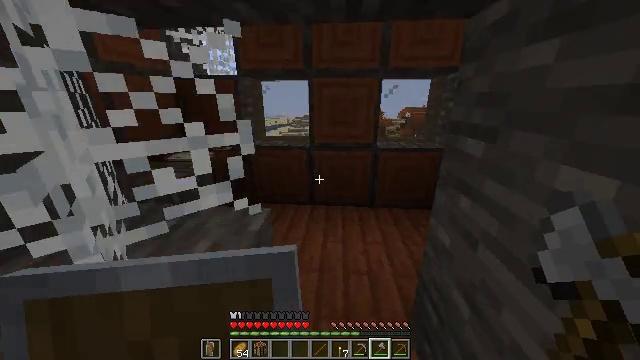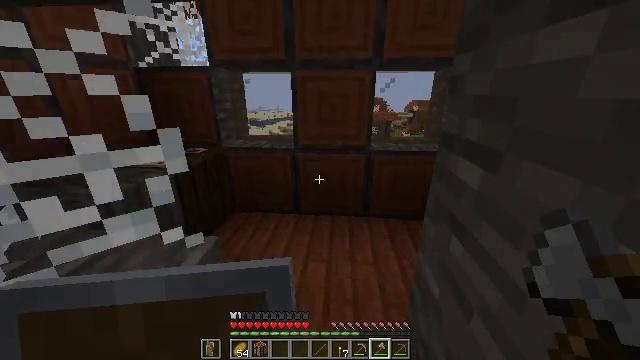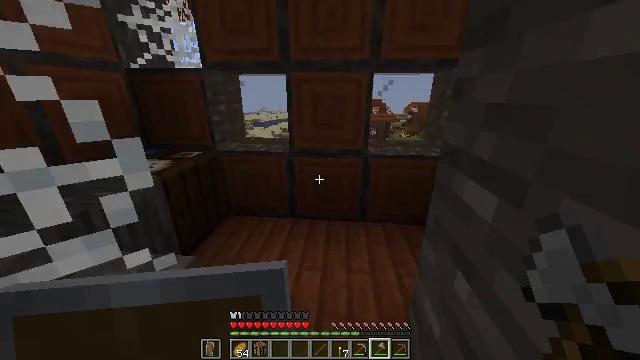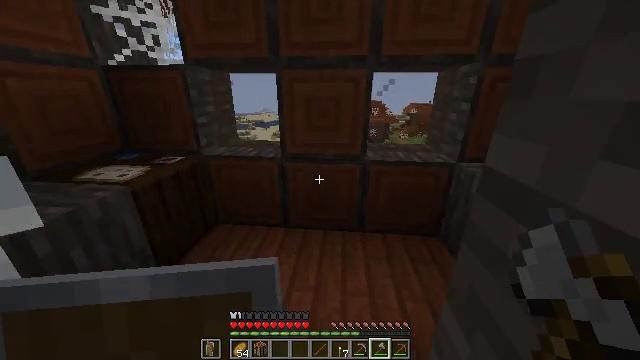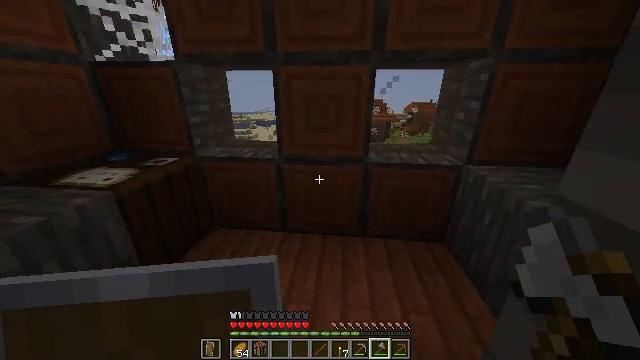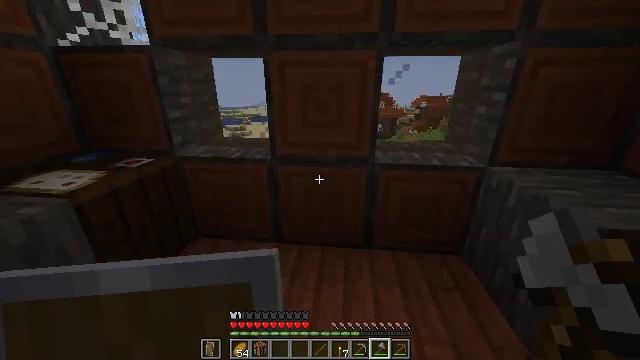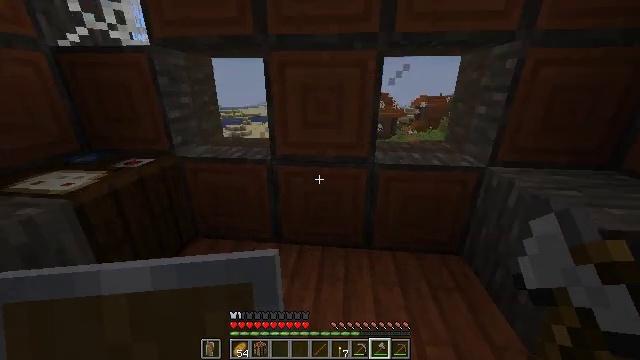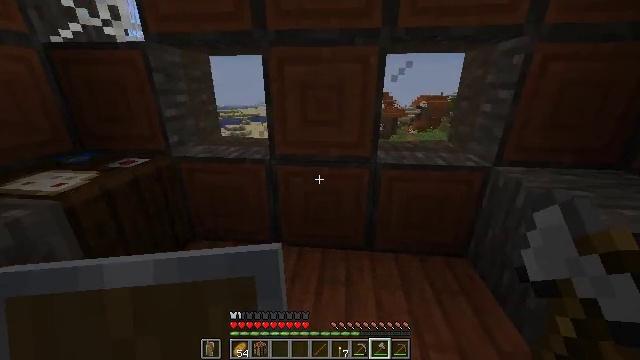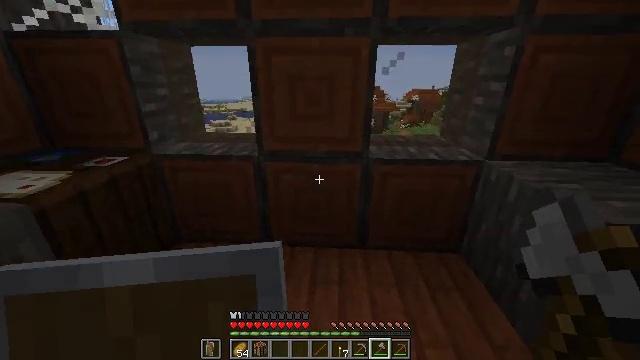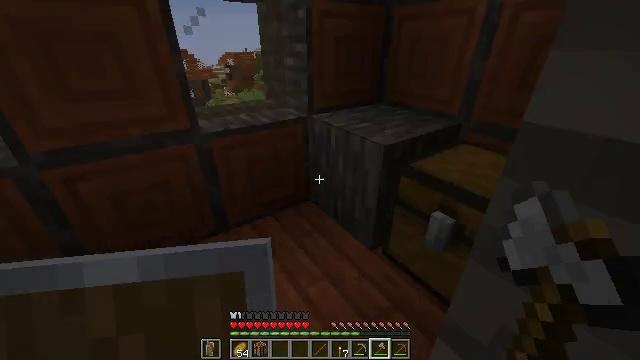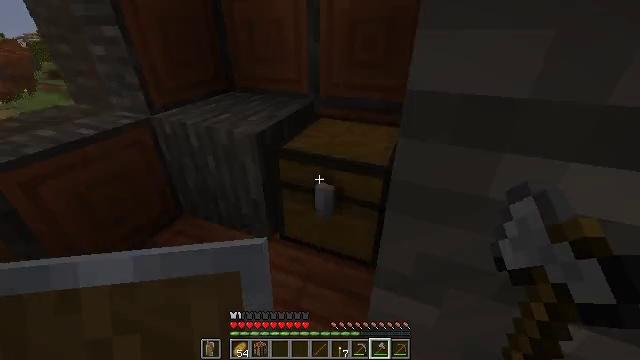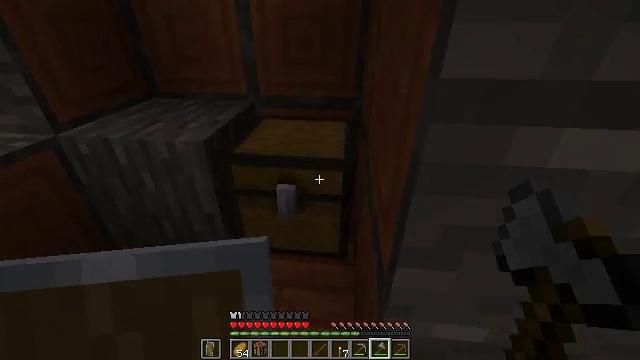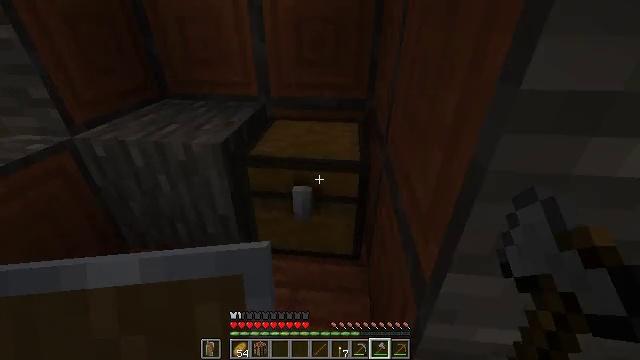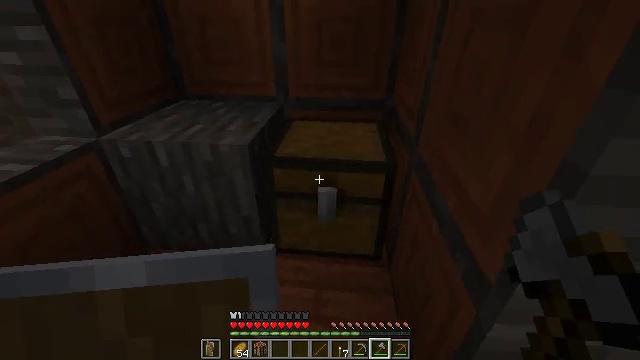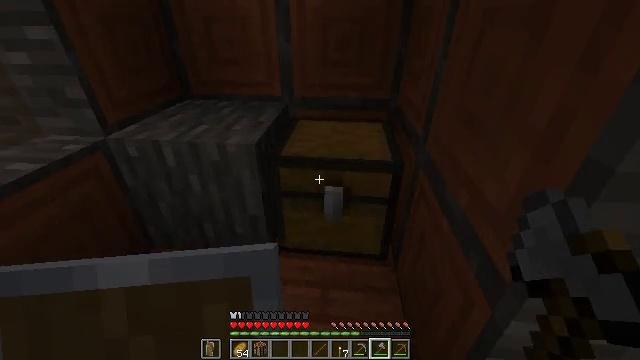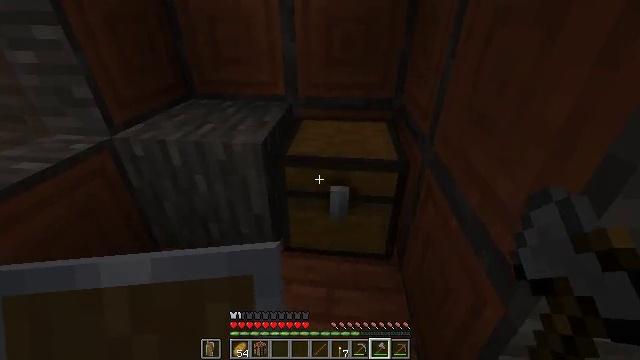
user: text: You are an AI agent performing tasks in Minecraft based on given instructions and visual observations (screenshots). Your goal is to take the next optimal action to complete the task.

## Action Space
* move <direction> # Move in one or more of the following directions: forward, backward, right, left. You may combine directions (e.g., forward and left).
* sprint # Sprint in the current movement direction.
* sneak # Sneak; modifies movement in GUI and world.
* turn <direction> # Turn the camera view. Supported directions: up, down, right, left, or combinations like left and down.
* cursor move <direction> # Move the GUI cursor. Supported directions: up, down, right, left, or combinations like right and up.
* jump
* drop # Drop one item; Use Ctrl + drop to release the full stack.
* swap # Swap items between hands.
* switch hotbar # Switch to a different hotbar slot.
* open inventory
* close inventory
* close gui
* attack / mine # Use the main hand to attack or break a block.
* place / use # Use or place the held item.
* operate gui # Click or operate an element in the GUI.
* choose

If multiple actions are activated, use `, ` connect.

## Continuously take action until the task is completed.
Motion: motion action
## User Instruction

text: Collect books by breaking the bookshelf.
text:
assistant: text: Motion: move forward, sprint
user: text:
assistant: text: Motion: move forward, sprint
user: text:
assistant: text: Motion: move forward
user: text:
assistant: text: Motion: no_op
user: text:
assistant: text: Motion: no_op
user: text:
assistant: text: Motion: no_op
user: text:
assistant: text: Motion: no_op
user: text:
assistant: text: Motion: turn right
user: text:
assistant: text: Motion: turn right and down
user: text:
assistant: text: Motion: move left, turn right and down
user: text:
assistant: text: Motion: move left, turn right
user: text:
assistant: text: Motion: move left
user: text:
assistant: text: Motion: no_op
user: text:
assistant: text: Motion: no_op
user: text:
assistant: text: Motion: use / place
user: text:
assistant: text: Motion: use / place
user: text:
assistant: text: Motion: turn right, use / place
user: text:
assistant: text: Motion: turn right
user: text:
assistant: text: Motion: no_op
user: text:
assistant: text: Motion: no_op
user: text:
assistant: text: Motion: no_op
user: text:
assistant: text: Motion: no_op
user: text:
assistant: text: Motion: no_op
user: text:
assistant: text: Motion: no_op
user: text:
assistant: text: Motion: no_op
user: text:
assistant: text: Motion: no_op
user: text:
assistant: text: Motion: no_op
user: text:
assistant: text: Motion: no_op
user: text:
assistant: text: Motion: close inventory
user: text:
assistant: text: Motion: close inventory